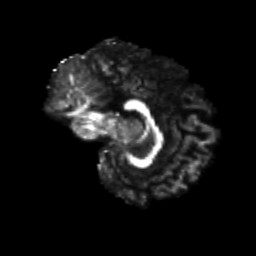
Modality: FA
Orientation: sagittal
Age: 20
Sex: male
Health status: healthy
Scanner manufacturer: siemens
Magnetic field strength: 3 T
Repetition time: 8.6 s
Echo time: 0.095 s